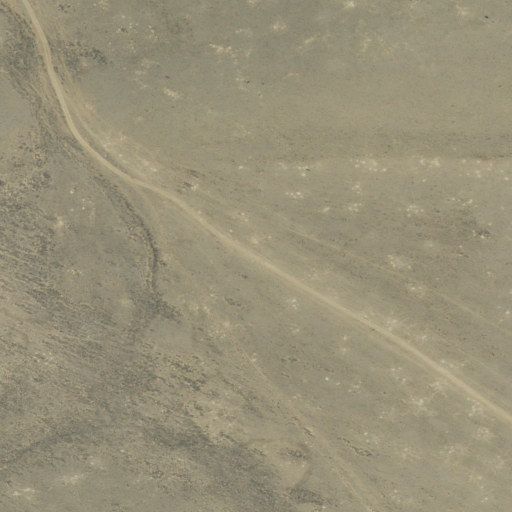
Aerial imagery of plain(s) in Montana named Antelope Flat containing shrub and grassland